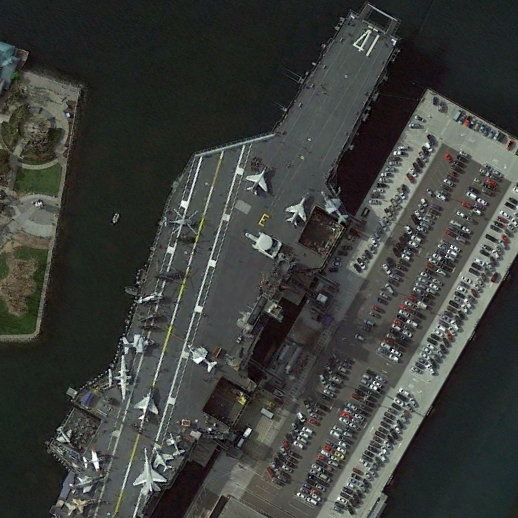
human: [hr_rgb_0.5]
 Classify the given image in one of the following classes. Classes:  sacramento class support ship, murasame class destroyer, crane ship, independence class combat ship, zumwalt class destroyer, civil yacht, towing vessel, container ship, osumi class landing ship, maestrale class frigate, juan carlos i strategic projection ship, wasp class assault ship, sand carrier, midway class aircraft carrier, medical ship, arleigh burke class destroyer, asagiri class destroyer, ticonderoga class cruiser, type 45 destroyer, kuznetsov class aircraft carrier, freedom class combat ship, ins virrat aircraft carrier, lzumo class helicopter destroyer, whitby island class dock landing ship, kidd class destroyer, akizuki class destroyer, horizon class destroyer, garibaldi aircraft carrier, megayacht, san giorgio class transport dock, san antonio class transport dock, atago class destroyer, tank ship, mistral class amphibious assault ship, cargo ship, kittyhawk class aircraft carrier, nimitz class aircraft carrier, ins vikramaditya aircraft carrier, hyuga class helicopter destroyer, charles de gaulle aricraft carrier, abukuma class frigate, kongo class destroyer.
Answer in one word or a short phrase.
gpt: Midway class aircraft carrier